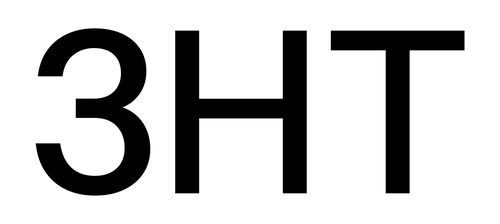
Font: InstrumentSans_Medium